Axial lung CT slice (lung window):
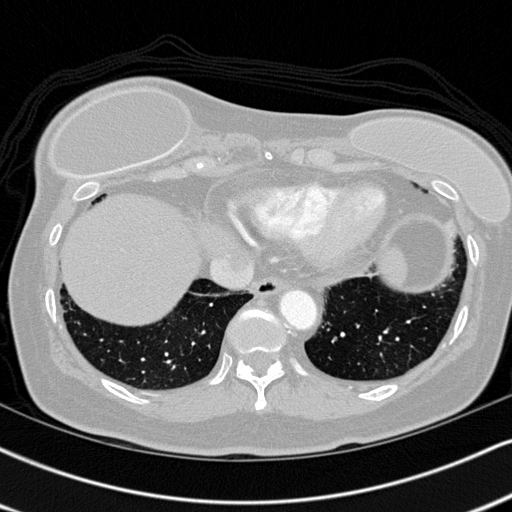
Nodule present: no